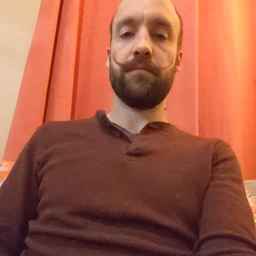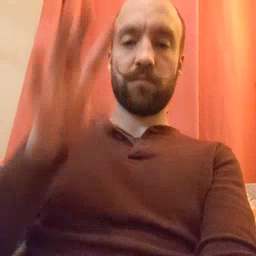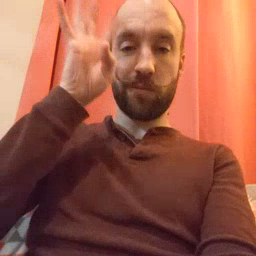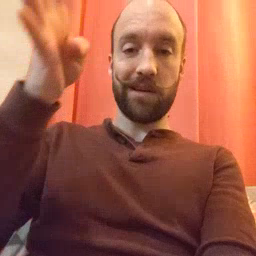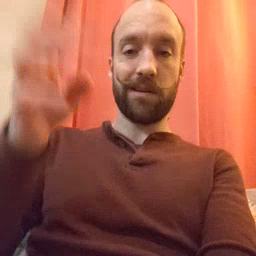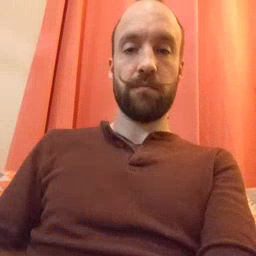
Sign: pretend